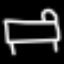
Label: bed